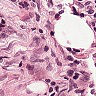
Metastatic tissue present: no